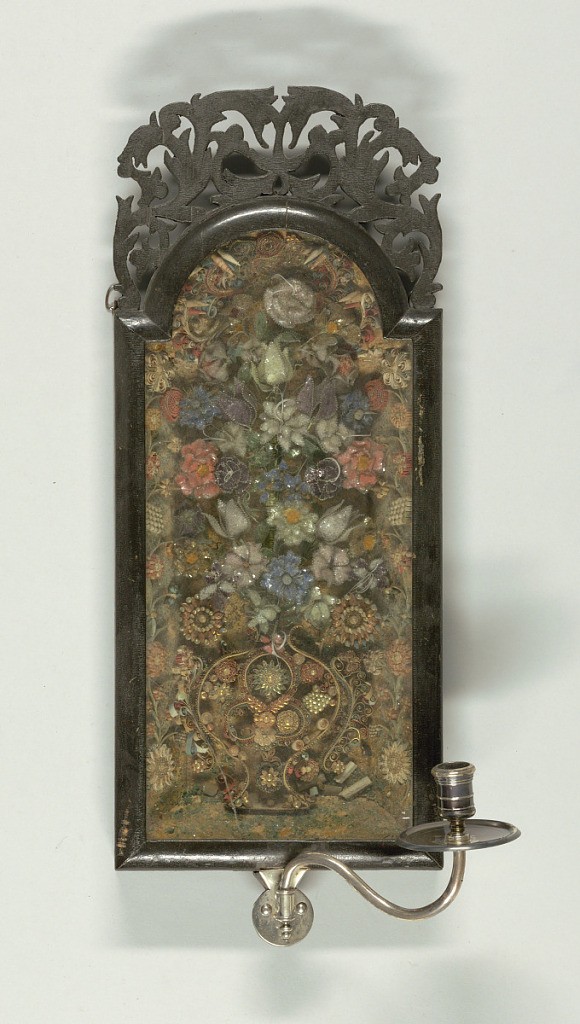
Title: Sconce
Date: ca. 1720
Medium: Quill-work, silver, glass, and black-painted pine
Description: Within the glazed wooded frame which is crested with pierced scrollings and foliations is enclosed a quill-work composition of scrolls and flowers, roses, tulips, carnations, etc. in a vase. A siler bracket at the base receives the S-curved arm which terminates in candle-holder and drip pan.